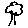
Label: tree